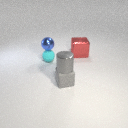
small cyan rubber sphere behind small gray rubber cube